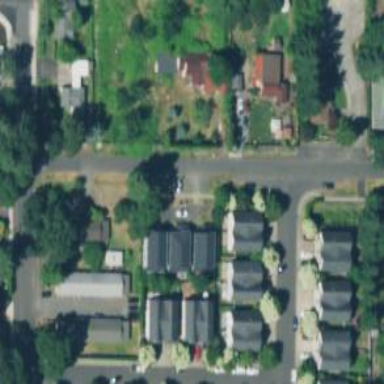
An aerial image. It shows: Residential road with sidewalk on the left.